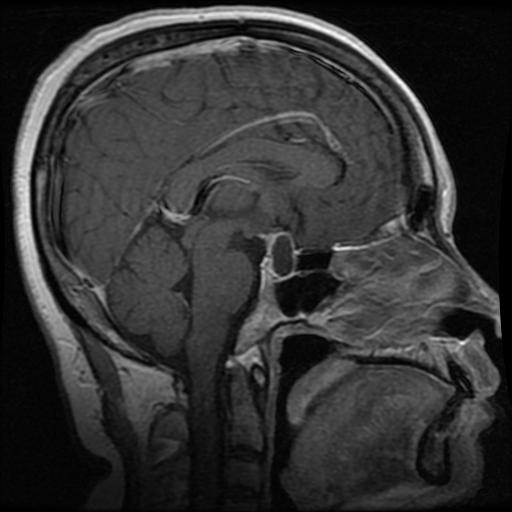
Label: pituitary